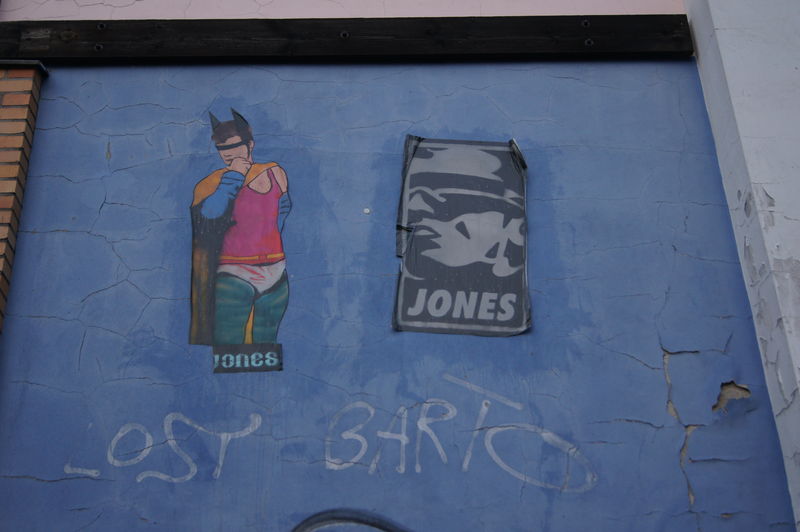
Titel: Hero
Künstler: Jones
Standort: Berlin
Schlagwörter: blau, held, mann, umhang, grün, sitzen, frau, schwarz, tür, haus, rot, hemd, hose, wand, kontrast, ohren, rosa, schrift, sitz, fassade, farben, risse, mauer, farbe, tag, foto, fotografie, pink, berlin, blind, maske, kontur, schwarz-weiß, plakat, sprühen, kaputt, bröckeln, hörner, grund, cape, verband, plakativ, fledermaus, augenbinde, ost, aufkleber, robin, graffiti, grafitti, jones, grafiti, abblättern, spray, batman, street art, schablonen, tags, superheld, sprayen, lost, barto, plakatib, supermann, jones ost, superman, stencils, abblättert